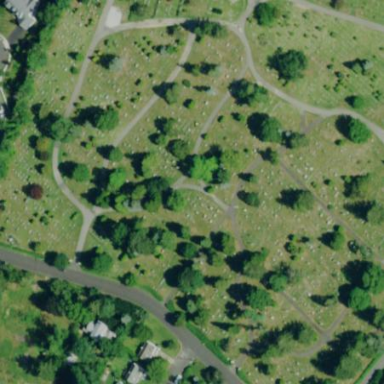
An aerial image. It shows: Cemetery.